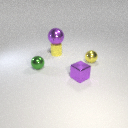
small green metal sphere to the left of small purple metal cube